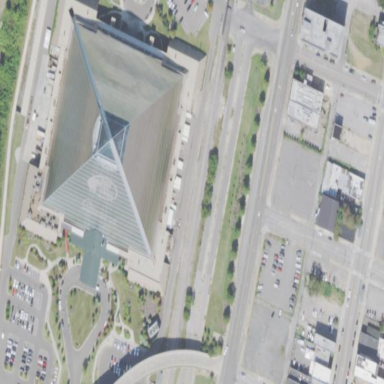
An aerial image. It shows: Commercial building with pyramidal shape and metal facade. It is historic stadium.